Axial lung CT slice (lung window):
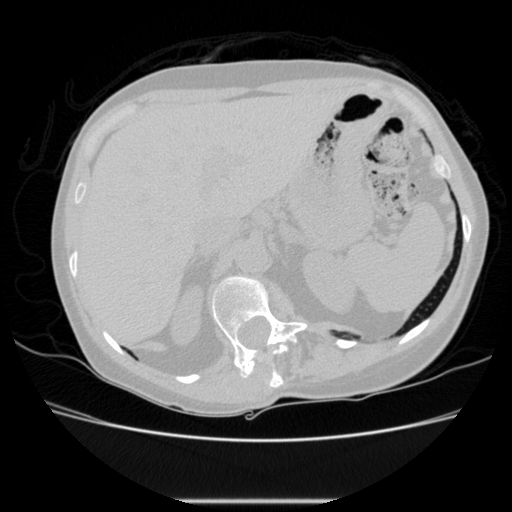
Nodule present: no